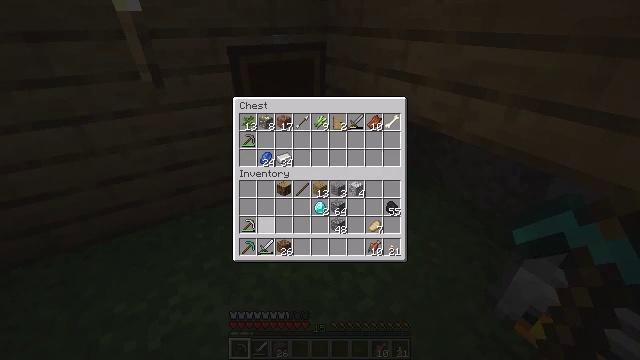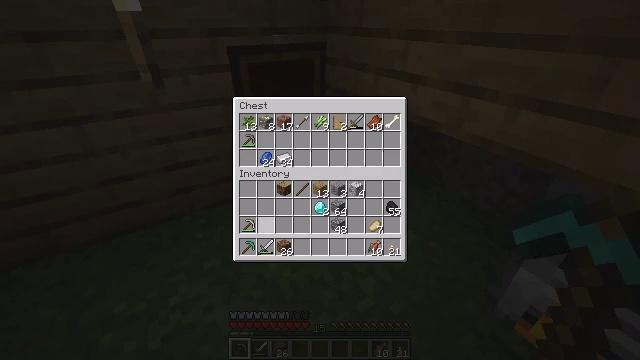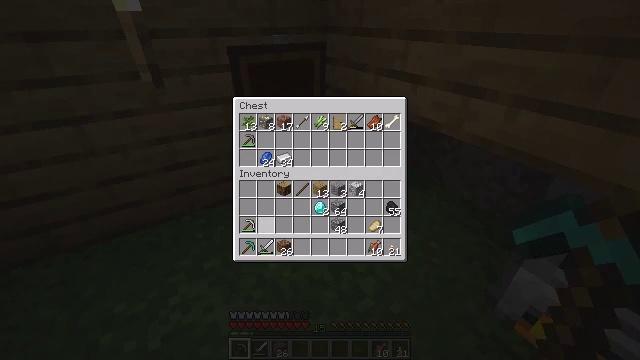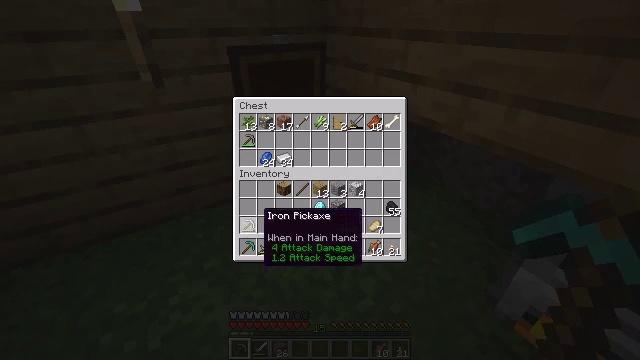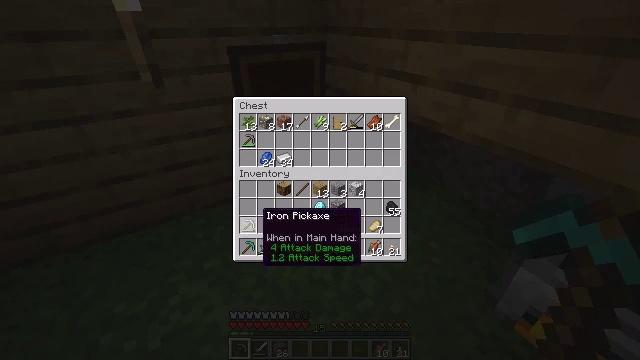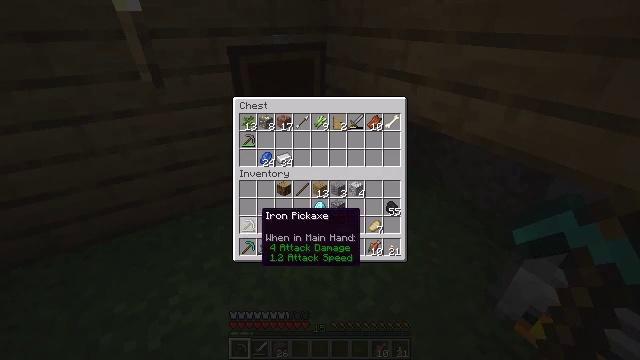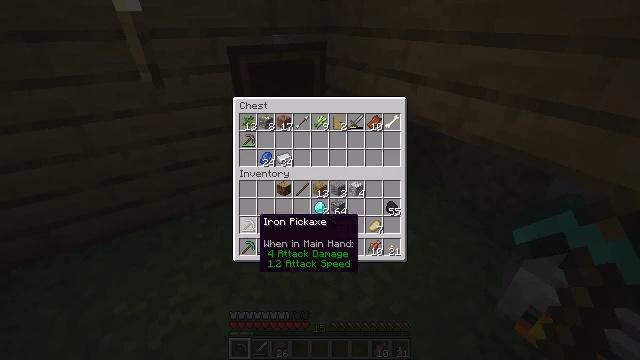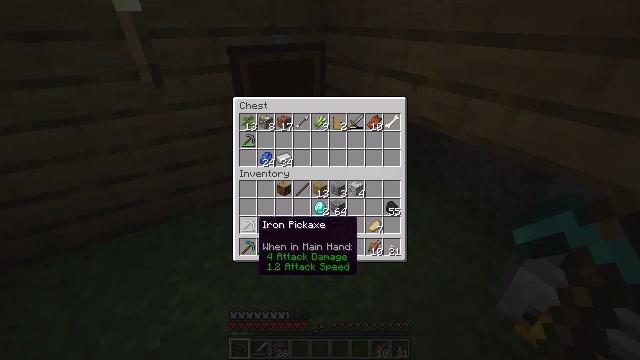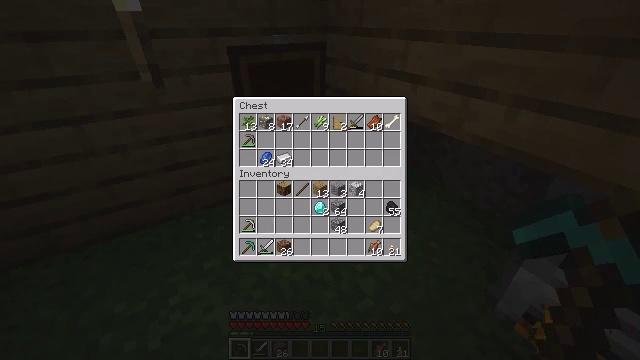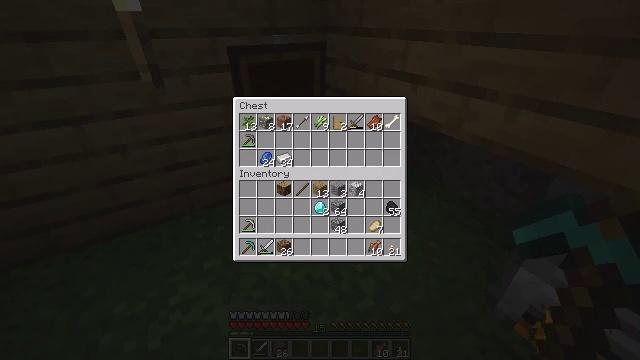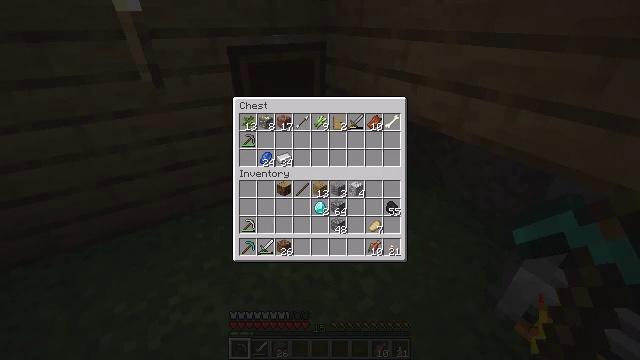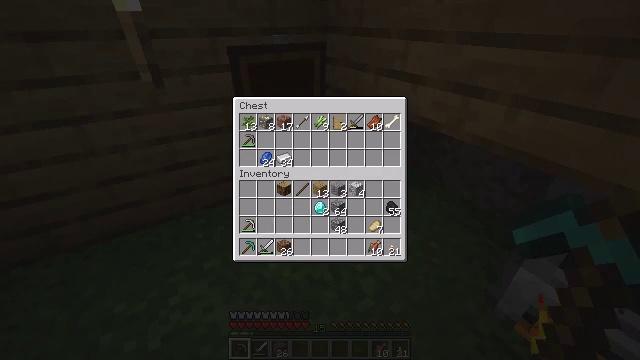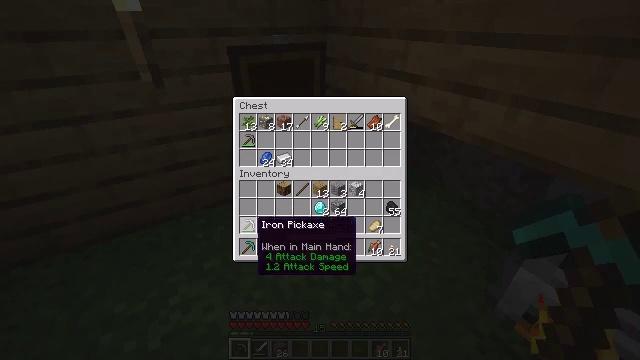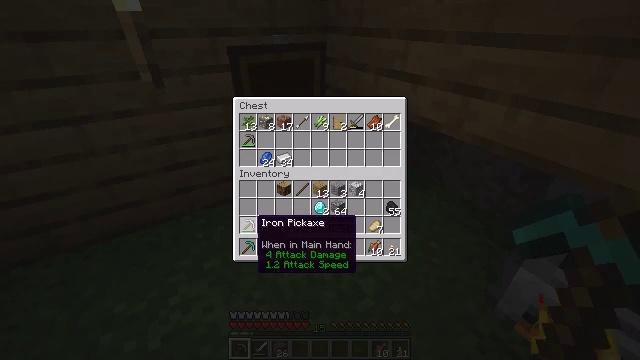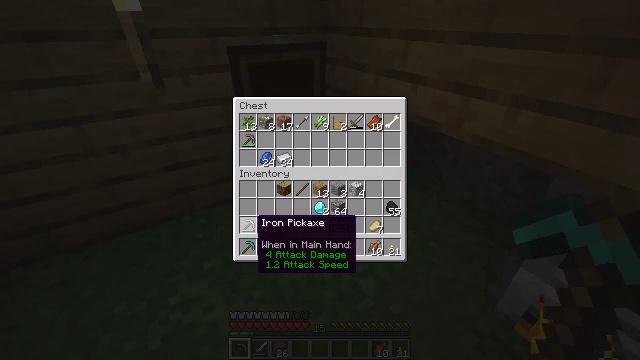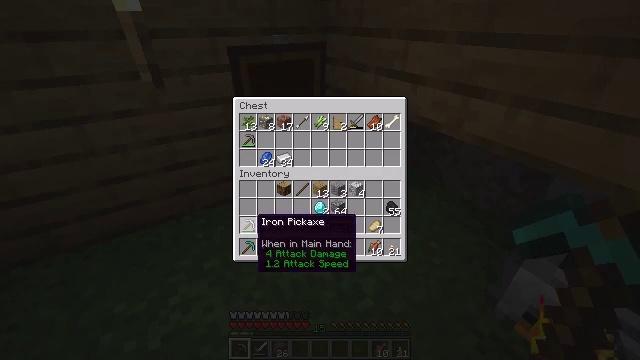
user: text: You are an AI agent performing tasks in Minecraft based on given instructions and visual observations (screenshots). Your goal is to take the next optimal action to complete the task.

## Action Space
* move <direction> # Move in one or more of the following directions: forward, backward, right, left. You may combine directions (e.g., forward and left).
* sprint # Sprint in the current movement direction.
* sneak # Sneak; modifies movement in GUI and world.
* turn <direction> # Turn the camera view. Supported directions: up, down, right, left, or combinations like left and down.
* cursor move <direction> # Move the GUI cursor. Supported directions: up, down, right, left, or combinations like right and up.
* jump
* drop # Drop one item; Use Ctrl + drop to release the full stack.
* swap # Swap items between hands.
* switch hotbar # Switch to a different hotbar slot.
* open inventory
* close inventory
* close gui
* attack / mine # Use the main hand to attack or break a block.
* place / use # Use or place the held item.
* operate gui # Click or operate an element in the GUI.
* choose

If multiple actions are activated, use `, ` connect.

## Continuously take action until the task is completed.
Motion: motion action
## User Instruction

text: Craft a diamond sword with diamonds and a stick.
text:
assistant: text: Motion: no_op
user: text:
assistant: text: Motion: no_op
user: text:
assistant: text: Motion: no_op
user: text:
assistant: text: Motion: no_op
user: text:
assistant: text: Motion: no_op
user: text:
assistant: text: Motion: no_op
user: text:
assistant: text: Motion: no_op
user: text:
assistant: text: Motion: no_op
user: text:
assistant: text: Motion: no_op
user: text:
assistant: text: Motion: no_op
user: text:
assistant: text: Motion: no_op
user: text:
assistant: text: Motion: no_op
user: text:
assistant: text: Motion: no_op
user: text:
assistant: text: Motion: no_op
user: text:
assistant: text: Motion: no_op
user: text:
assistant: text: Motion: no_op
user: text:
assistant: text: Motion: no_op
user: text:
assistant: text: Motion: no_op
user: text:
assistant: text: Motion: no_op
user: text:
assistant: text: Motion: no_op
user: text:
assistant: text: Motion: no_op
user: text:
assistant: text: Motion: no_op
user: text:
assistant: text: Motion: no_op
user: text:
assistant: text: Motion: no_op
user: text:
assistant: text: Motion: no_op
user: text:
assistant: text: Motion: no_op
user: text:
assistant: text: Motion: no_op
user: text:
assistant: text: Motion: no_op
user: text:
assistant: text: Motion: no_op
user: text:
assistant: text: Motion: no_op